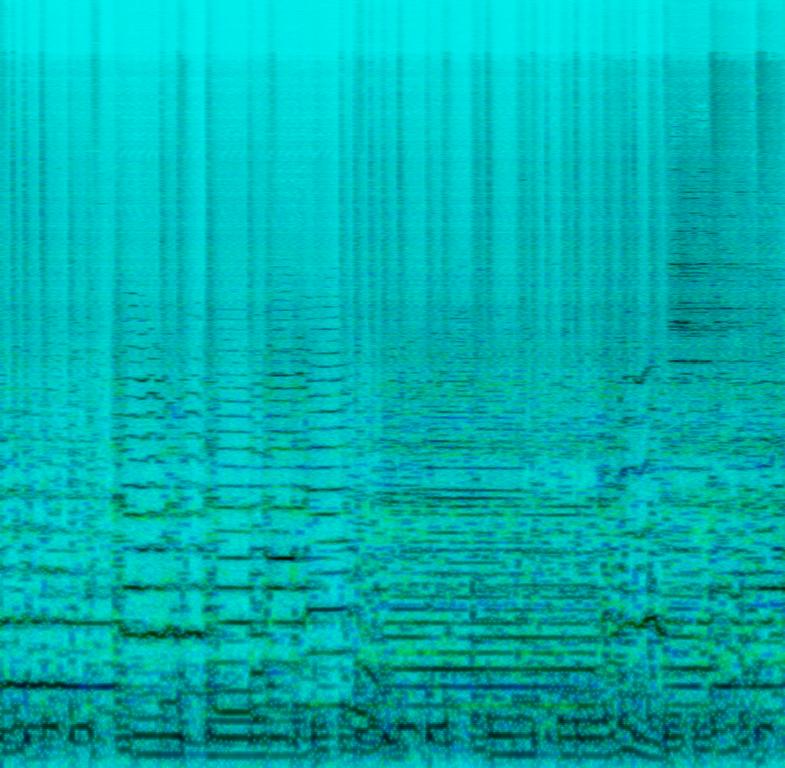
A blues rock power trio with electric bass and overdriven electric guitar playing a riff together and the drummer playing a backdoor shuffle. It is instrumental with a swung rhythm.